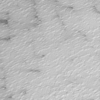
Label: not_dusty